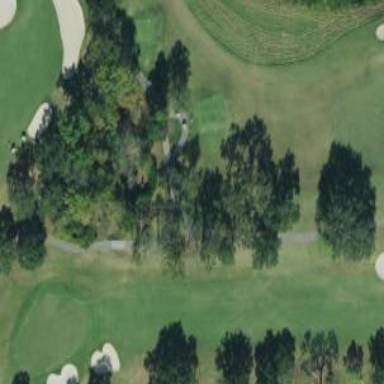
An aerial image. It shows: Path for both road and golf.